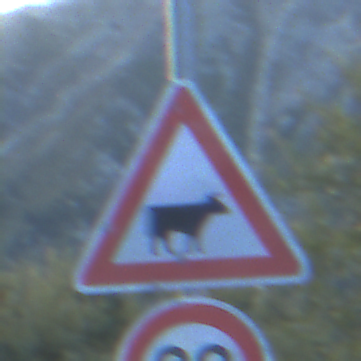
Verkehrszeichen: ViehtriebLinks
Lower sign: Geschwindigkeit80
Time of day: SunriseSunset
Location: Outdoor (RoadRail)
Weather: Clear
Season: NotSpecified
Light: Natural